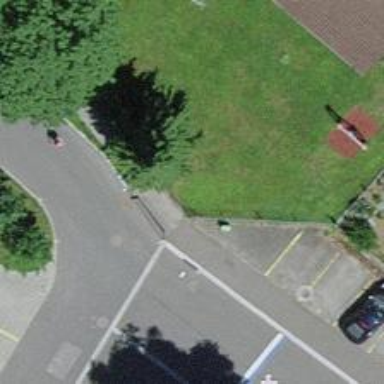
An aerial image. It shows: Paved footway.